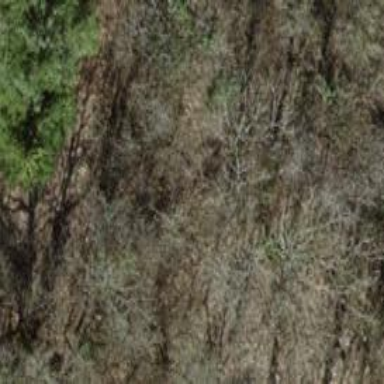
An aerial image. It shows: Forest area.